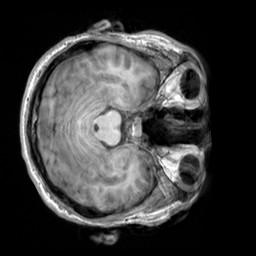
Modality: T1w
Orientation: axial
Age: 24
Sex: male
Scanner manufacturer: siemens
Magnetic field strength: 3 T
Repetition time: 2.3 s
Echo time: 0.00303 s